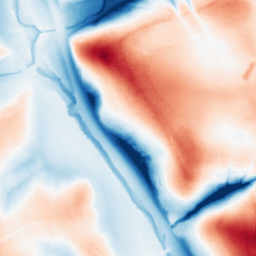
Category: trend_removal
Decomposition family: local_polynomial
Decomposition parameters: window_size: 101
degree: 2
Upsampling method: sinc_hamming
Upsampling parameters: scale: 2
kernel_size: 4
Upsampling scale: 2